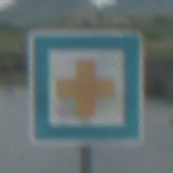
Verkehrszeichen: ErsteHilfe
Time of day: MorningAfternoon
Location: Outdoor (Nature)
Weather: PartlyCloudy
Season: NotSpecified
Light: Natural